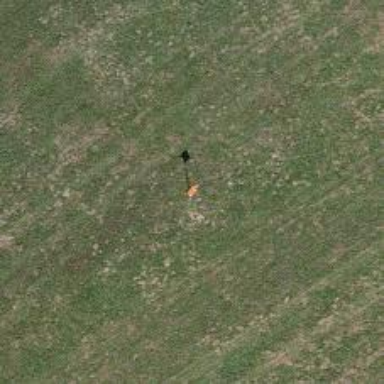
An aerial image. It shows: Pole with roofed pipeline marker.